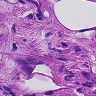
Metastatic tissue present: yes